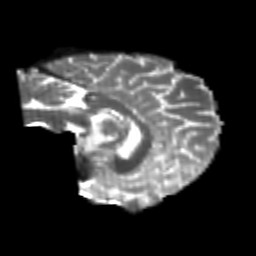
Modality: T2w
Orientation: sagittal
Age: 22
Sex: female
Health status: healthy
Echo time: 0.074 s